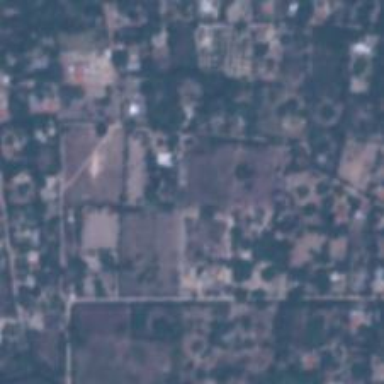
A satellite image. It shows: Village.